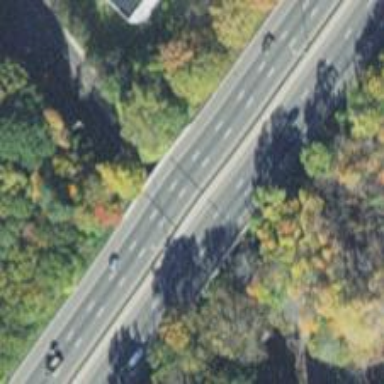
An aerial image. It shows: Asphalt bridge on motorway.